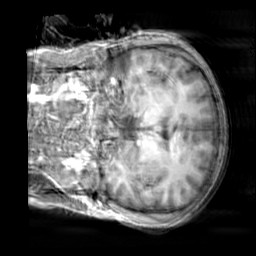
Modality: T1w
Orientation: coronal
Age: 22
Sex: male
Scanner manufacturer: siemens
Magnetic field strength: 3 T
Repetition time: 2.3 s
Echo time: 0.00303 s